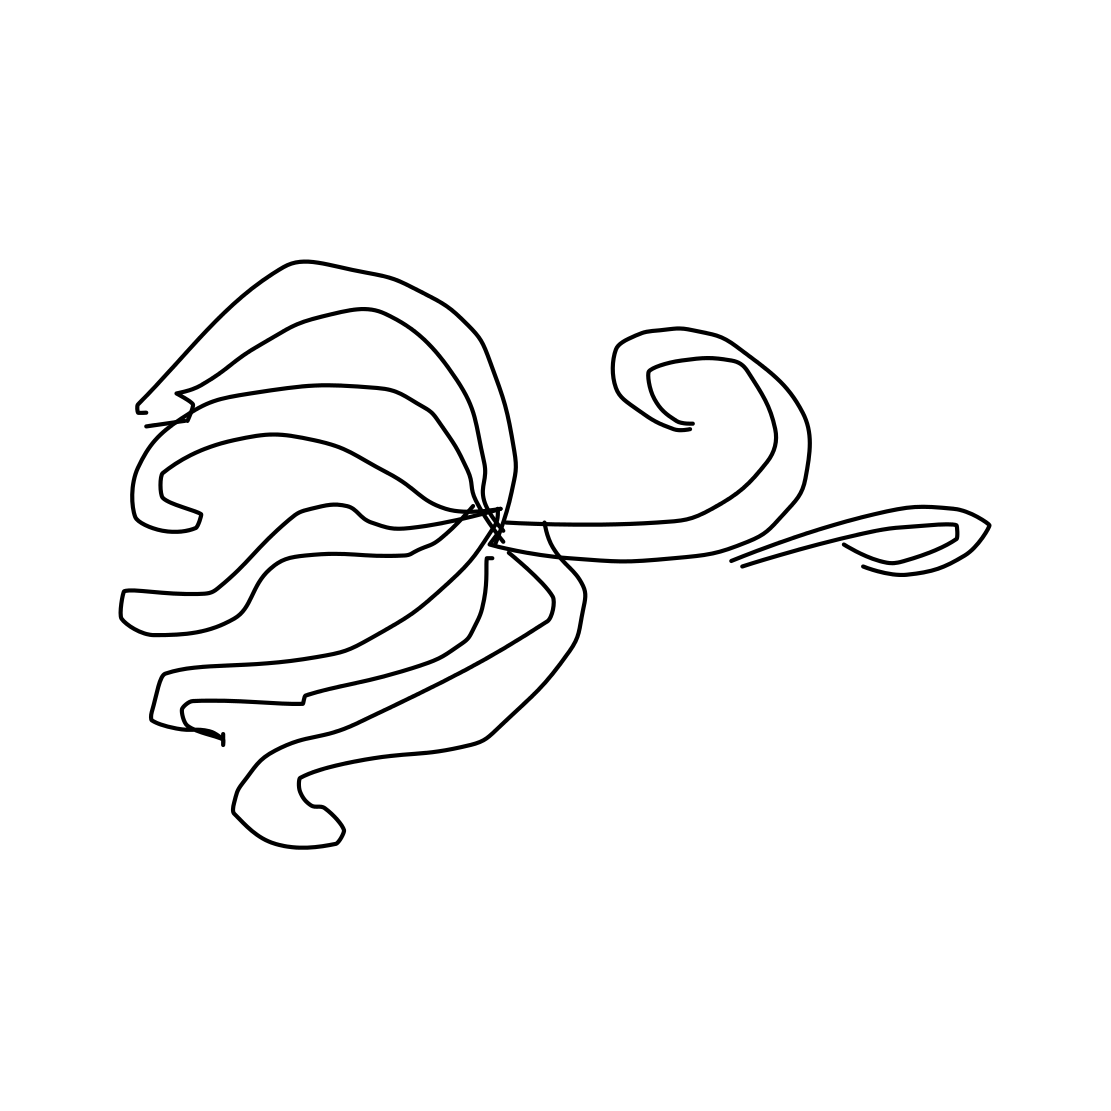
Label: octopus